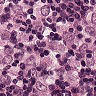
Metastatic tissue present: yes